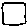
Label: square